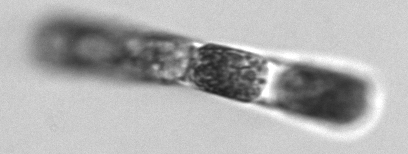
Label: Hemiaulus